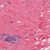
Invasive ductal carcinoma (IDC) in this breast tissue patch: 0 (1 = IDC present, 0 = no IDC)